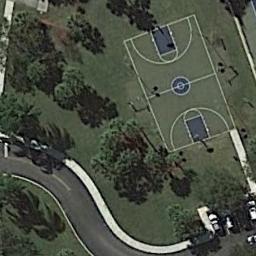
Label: basketball_court